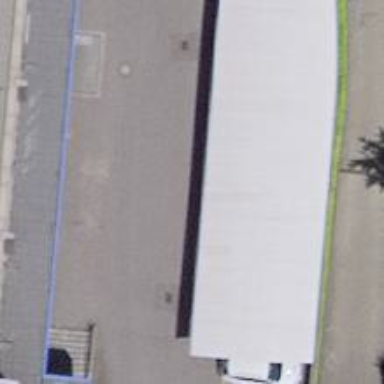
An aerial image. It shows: Carport building.